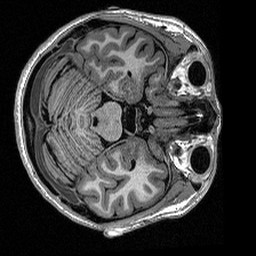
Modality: T1w
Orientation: axial
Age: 20
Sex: female
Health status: healthy
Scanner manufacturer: siemens
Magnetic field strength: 1.5 T
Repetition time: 2.73 s
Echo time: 0.00357 s